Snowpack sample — Snodgrass Mountain, Crested Butte, Colorado (2/4/25, 12:06 PM MST)
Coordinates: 38.923, -106.968
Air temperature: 35 °F
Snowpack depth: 80 cm
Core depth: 50 cm
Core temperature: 30.2 °F
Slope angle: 14°, slope face: 78°
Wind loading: low
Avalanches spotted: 0
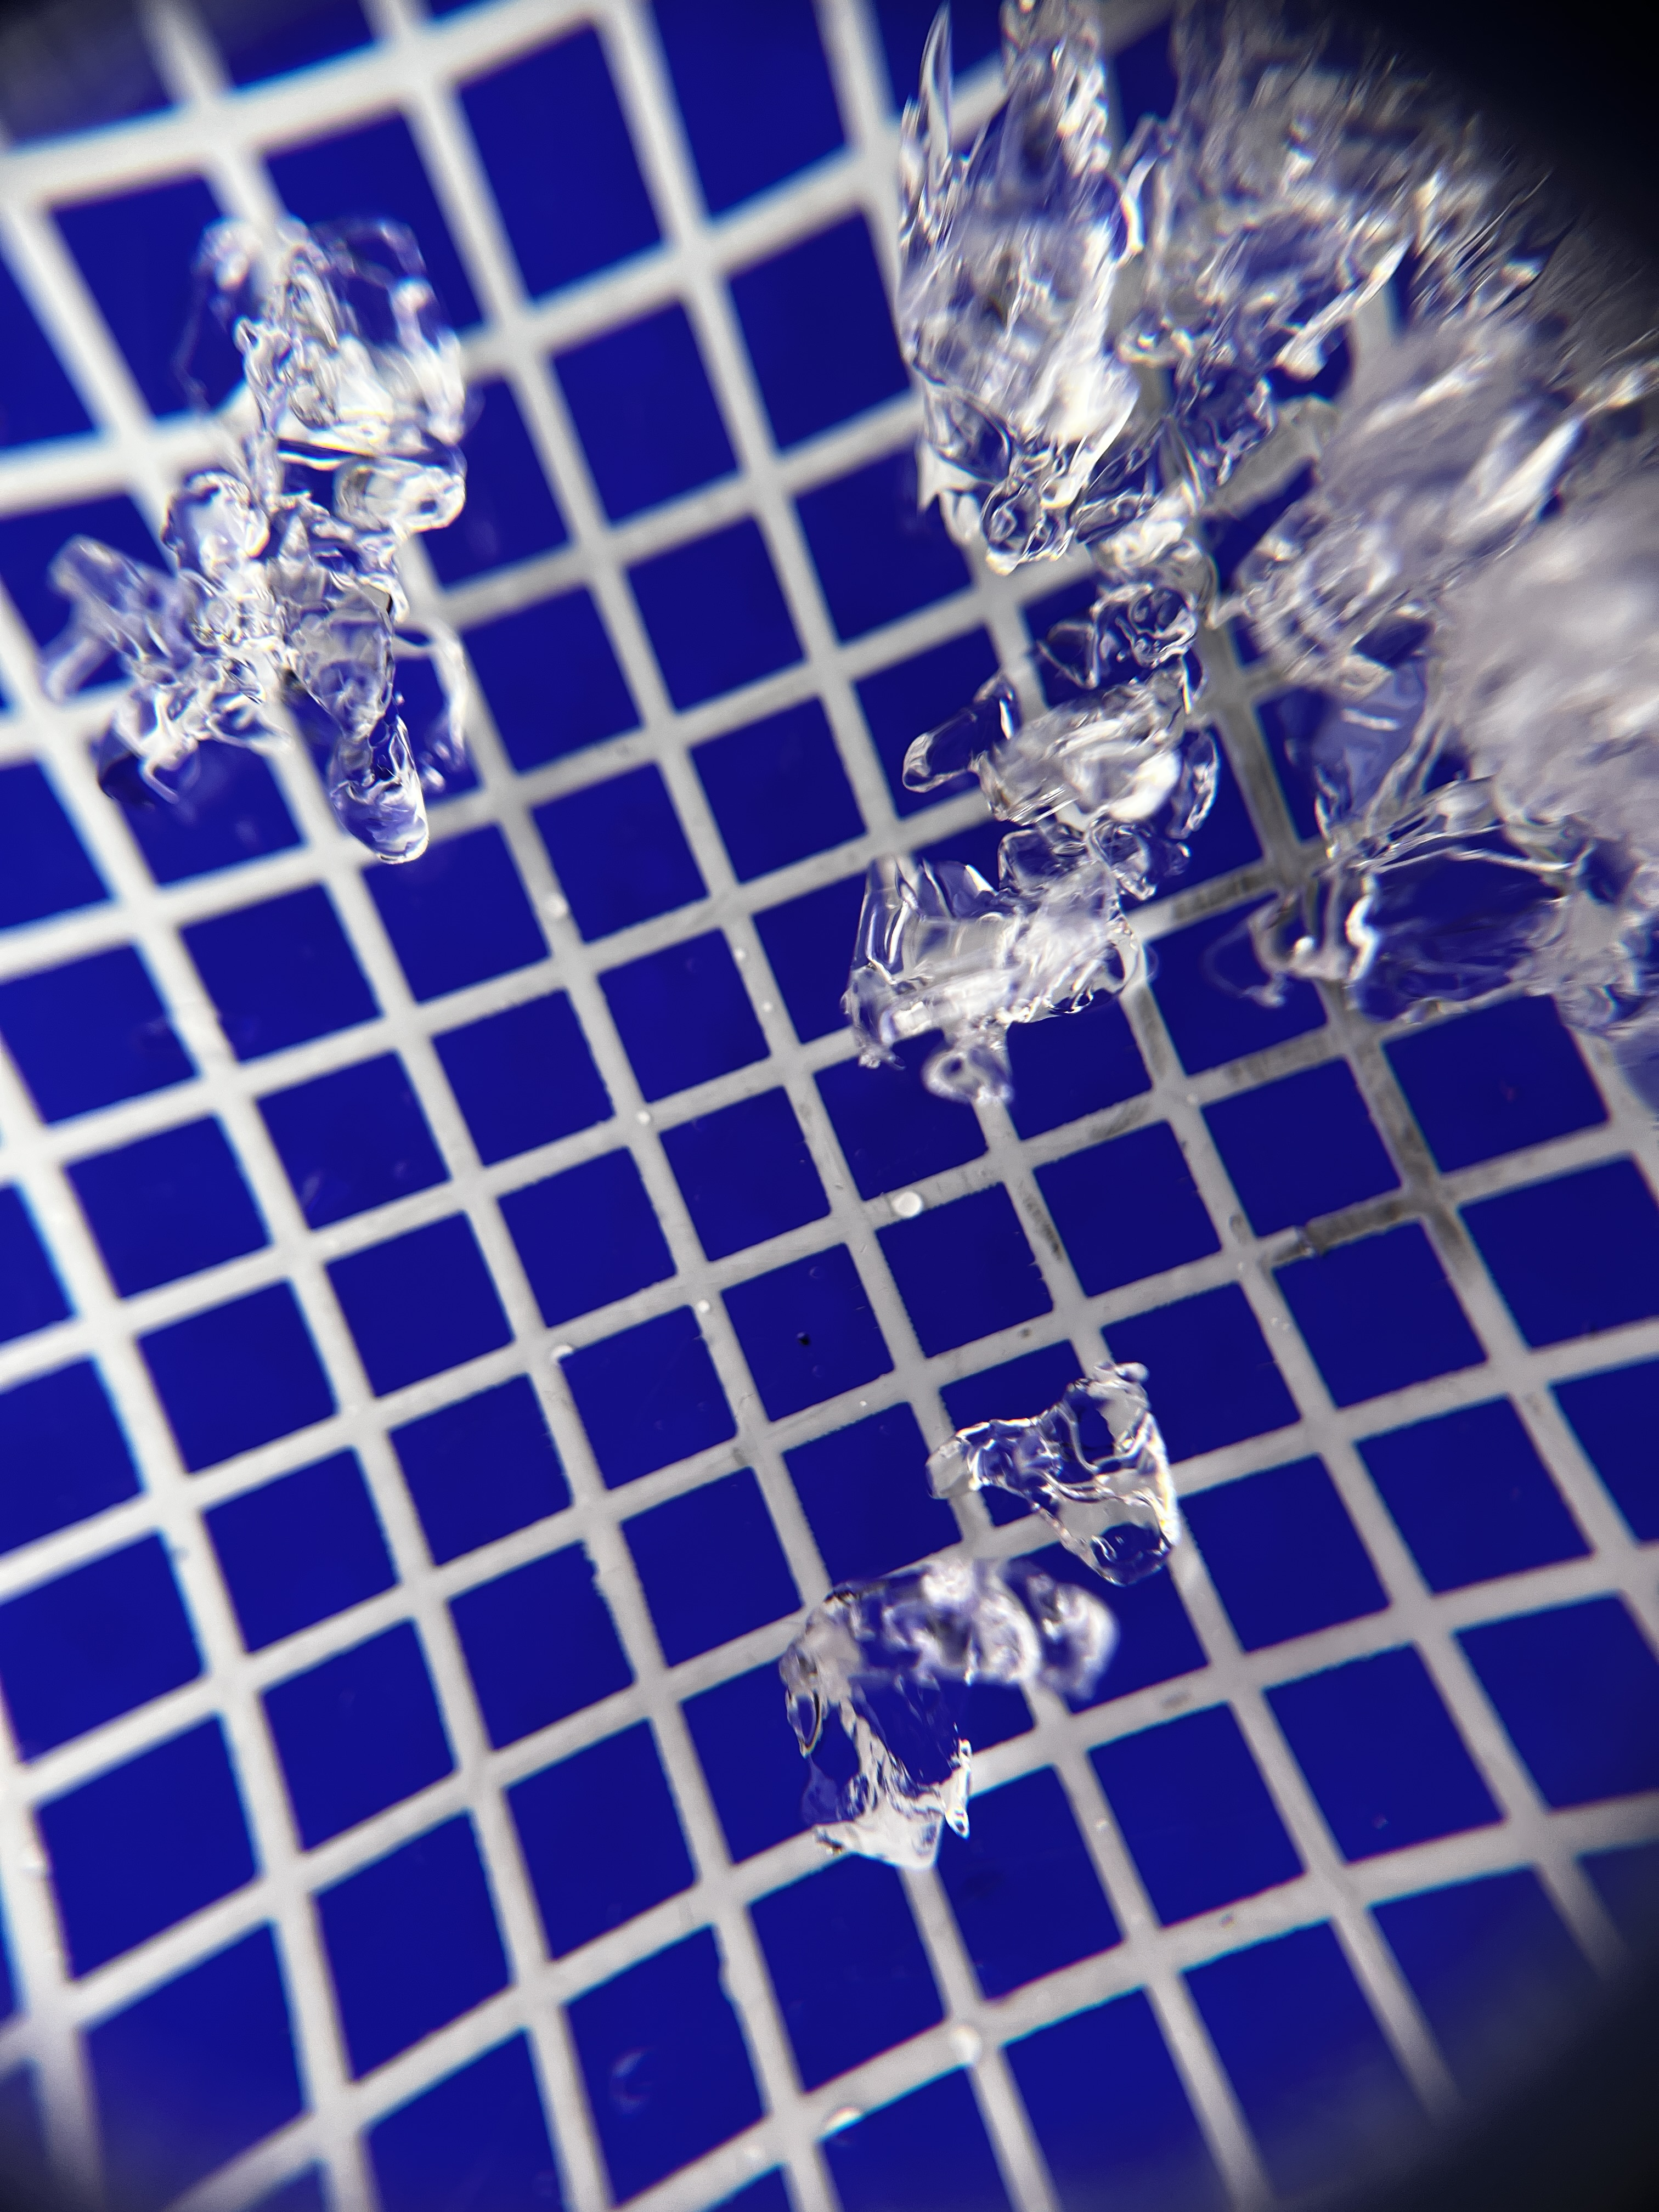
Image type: magnified_profile
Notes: No avalanches nearby, unusually warm weather for the last month reported by residents, Collected 25 yards from treeline